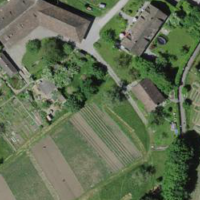
EUNIS habitat code: 55
Species observed at this site:
Tettigonia viridissima
Euonymus europaeus
Upupa epops
Leptinotarsa decemlineata
Apis mellifera
Aegopodium podagraria